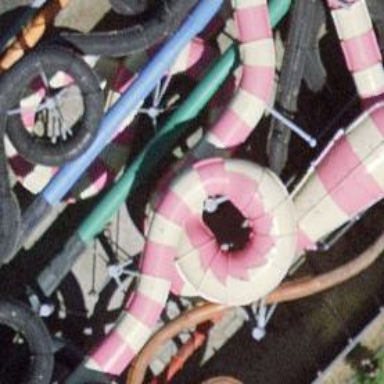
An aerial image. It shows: Water slide designed for family rafting.